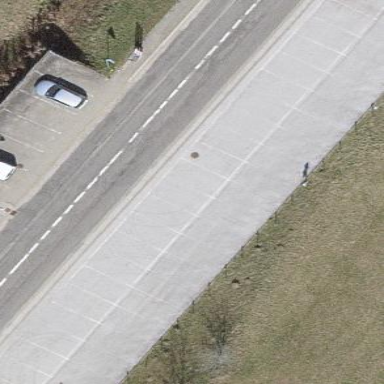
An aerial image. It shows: Parking area with surface.